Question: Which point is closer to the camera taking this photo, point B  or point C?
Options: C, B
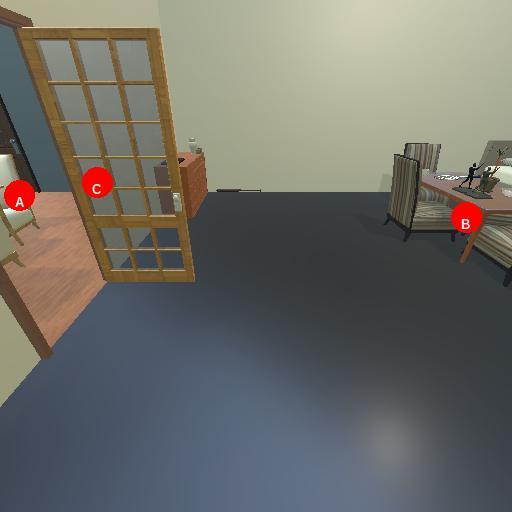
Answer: C